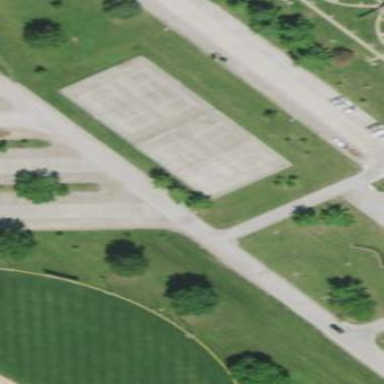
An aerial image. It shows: Tennis court on pitch designated for leisure land.